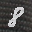
Label: 8